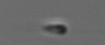
Label: flagellate_morphotype3